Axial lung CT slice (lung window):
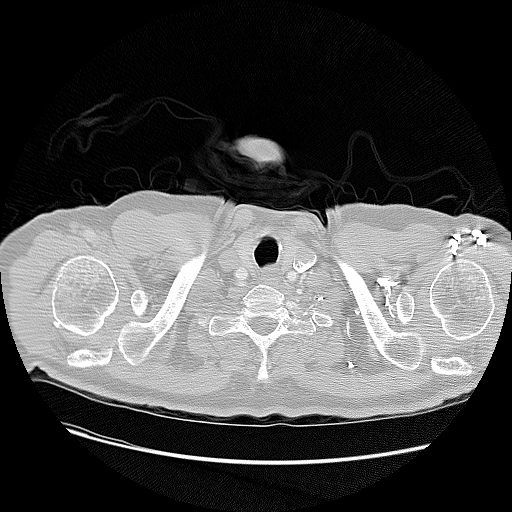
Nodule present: no